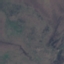
Label: HerbaceousVegetation